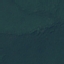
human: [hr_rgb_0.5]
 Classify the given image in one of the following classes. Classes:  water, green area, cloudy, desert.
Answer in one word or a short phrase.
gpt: green area